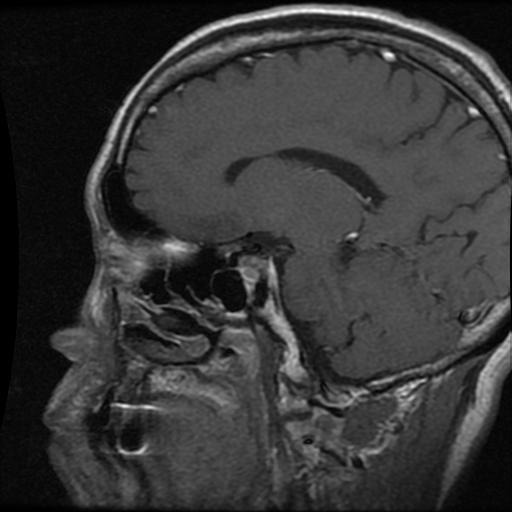
Label: pituitary